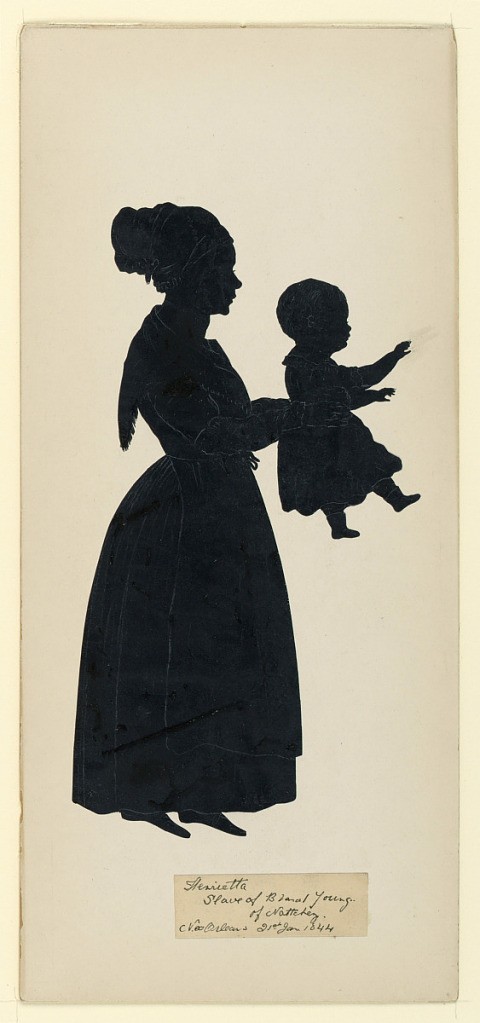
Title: Portrait in Silhouette
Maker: Augustin-Amant-Constance Fidele Edouart, French, active England and USA, 1789 - 1861
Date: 1839-1849
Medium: Scissor-cut black paper on white paper
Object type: Silhouette
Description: Full-length figure, facing right, of a woman holding in outstretched hands an infant, also facing right.